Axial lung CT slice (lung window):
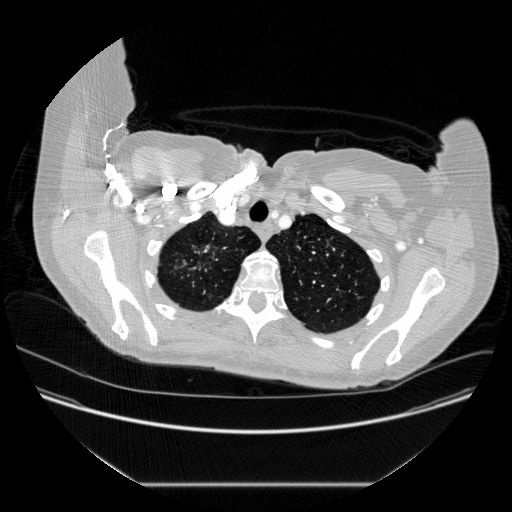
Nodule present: no